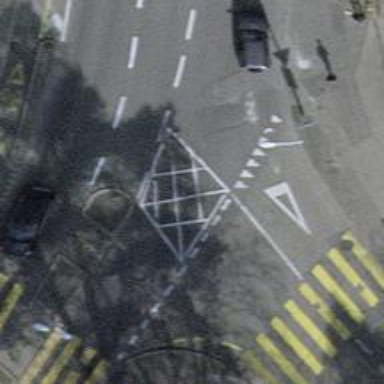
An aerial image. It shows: Secondary road with asphalt surface. It has designated cycle lane on the left side.